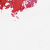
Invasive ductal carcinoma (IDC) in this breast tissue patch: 0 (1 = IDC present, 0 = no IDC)